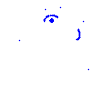
Particle: kaon